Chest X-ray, AP view. Patient: 55 years old, sex M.
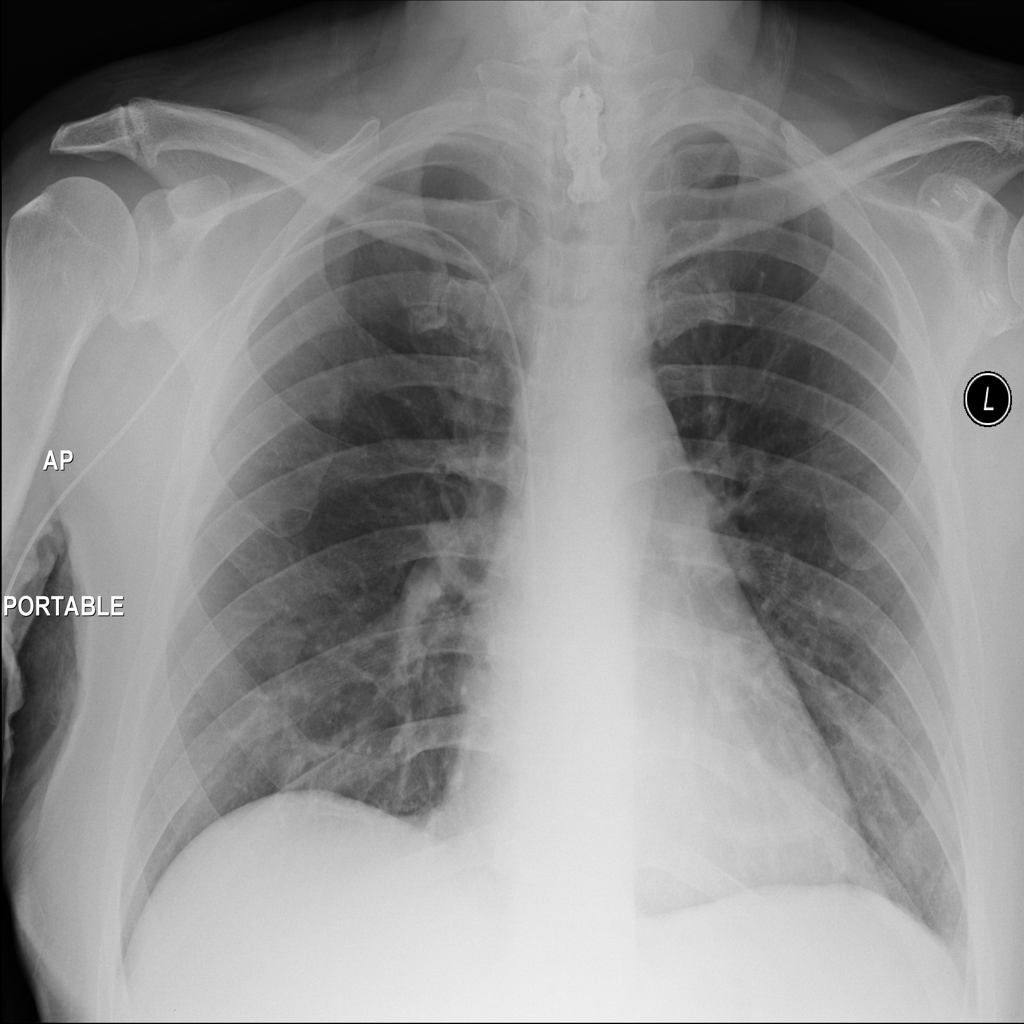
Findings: Infiltration